This continuous-wavelet-transform scalogram was computed from a bearing vibration snapshot. Based on the visible evidence, which condition applies: normal, inner_race, outer_race, ball?
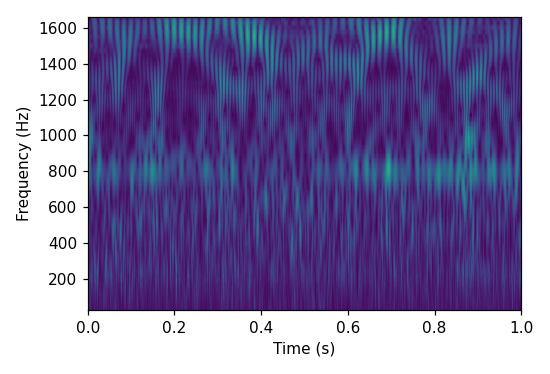
Answer: outer_race